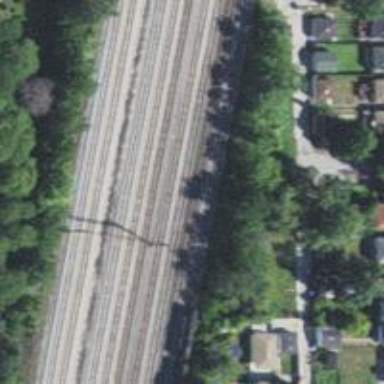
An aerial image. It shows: Rail on embankment with electrified contact lines.